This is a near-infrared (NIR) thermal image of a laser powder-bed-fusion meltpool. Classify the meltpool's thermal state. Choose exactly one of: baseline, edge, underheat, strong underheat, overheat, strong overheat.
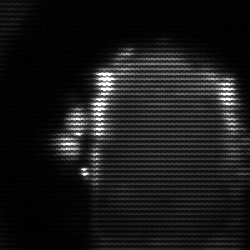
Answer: baseline